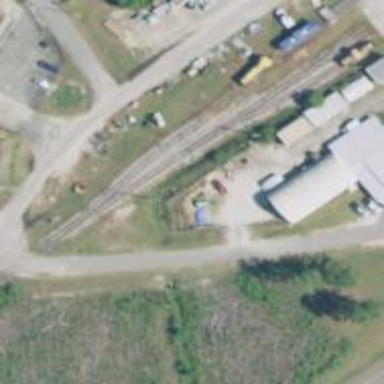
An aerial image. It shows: Rail spur service.